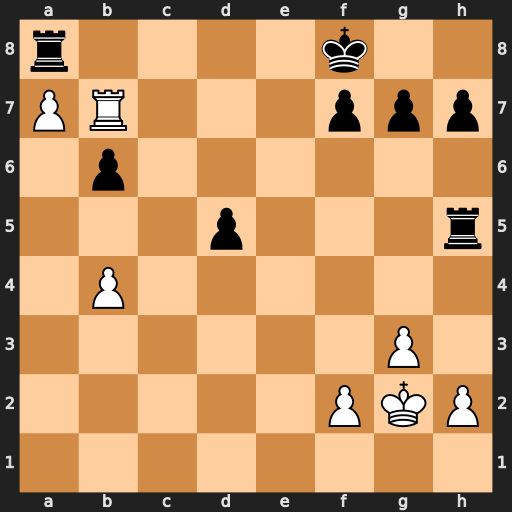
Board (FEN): r4k2/PR3ppp/1p6/3p3r/1P6/6P1/5PKP/8
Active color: w
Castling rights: -
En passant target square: -
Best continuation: Rb8+ Rxb8 axb8=Q+